Question: Okay, so I'm working on a program for my Comp Programming class and I need to make a program that takes the number of rows, and prints a a pyramid by adding 2 to ever row. A visual looks like this:
So the input was 5, as you see it makes 5 rows and adds 2 *'s every row down. Well, I'm not sure about how to make the number of *'s increase in increments of 2. Here is my code so far:
'''
public static void pyramid(){
System.out.println("Columns:");
rows = input.nextInt();
for(int s = 0; s <= rows; s++){
for(){
}
}
}
'''
I started another for-loop inside of the first one because I know I'm going to need it in order to make this work. My question is, how would I go about making it add 2 *'s every line it goes down.
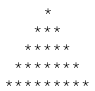
Answer: Here are some hints:
For 'n' rows you need to start with '(n - 1)' spaces. Either output those spaces yourself in a simple nested loop, or use 'Arrays.fill(chars, '0')' to create an array of chars that you can pass to 'new String()'. You can use 'substring()' to remove one space in each iteration.
You need to start with one '*'. For subsequent rows you just do 's = s + "**"' although using a 'StringBuffer' is more efficient.
FWIW, this is the best I could come up with for now:
'''
static void pyramid(int n) {
// create first line
StringBuffer out = new StringBuffer(2 * n + 1);
for (int i = 0; i < n - 1; ++i) {
out.append(' ');
}
out.append('*');
// repeatedly remove a space and add two stars
while (n-- > 0) {
System.out.println(out);
out.deleteCharAt(0);
out.append("**");
}
};
'''